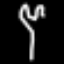
Label: fork